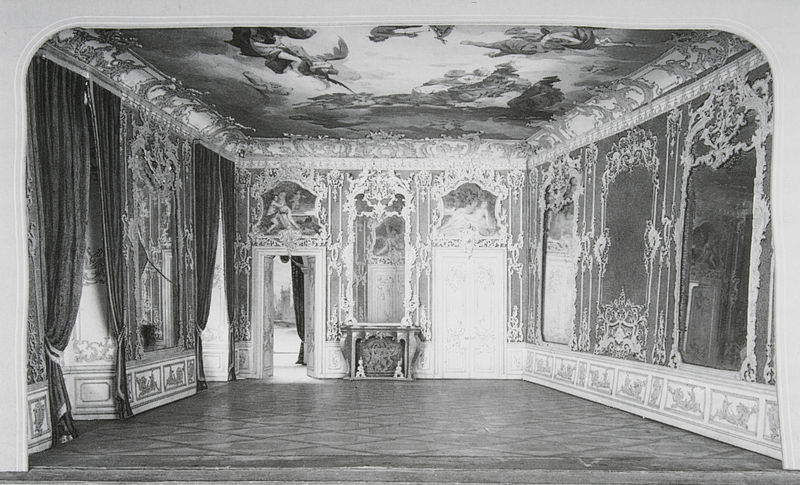
Titel: Bühnenbildentwurf zum Salon der Marquise de Pompadour in der Separatvorstellung von Albert Emil Brachvogels Drama "Narziß".
Künstler: Angelo Il Quaglio
Schlagwörter: gemälde, himmel, schatten, weiß, wolken, fenster, frankreich, grau, holz, licht, raum, schmuck, schwarz, tisch, tür, zeichnung, zimmer, rot, schloss, karo, muster, ornament, wand, architektur, barock, samt, innenraum, spiegel, vorhang, spiegelung, boden, gold, kordeln, schnüre, decke, innen, bühne, renaissance, rokoko, kamin, engel, ranken, türen, parkett, tanzsaal, türe, saal, könig, thron, dekoration, salon, tapete, vorhänge, ornamente, verzierung, wandgemälde, wandmalerei, stuck, foto, wände, nische, palast, schwarzweiss, inneres, intarsien, girlanden, photo, fries, residenz, konsole, deckengemälde, fresko, prunk, reliefs, fotographie, szenen, vertäfelung, photografie, nischen, deckenmalerei, rocaille, festsaal, ballsaal, pompös, spiegelsaal, prunksaal, deckenbild, konsoltisch, sopraporte, parket, perket, lambris